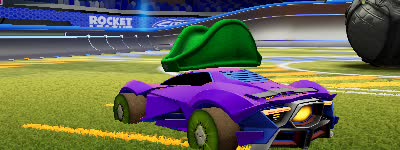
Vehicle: werewolf